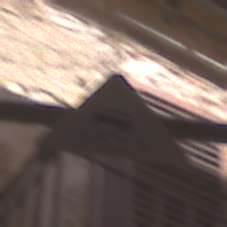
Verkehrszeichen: SchleuderOderRutschgefahr
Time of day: MorningAfternoon
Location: Outdoor (Urban)
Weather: Clear
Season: NotSpecified
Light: Natural